Field crop: maize
Growth stage: 2
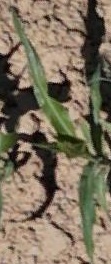
Species: maize